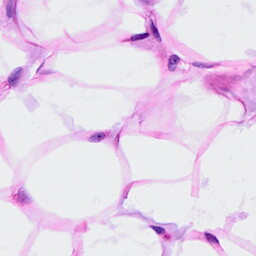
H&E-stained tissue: Breast